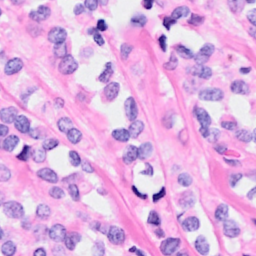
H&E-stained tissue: Breast